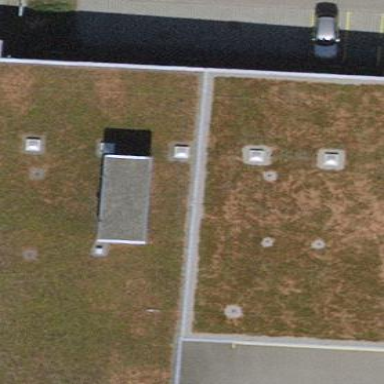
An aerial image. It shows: Government office building with flat roof.